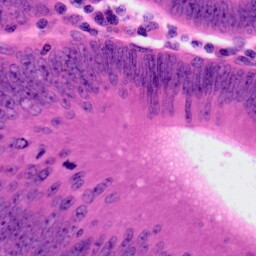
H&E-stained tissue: Colon